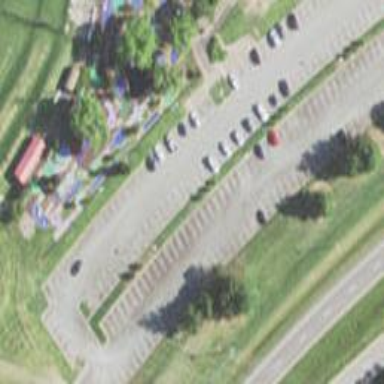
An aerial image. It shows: Miniature golf leisure land.